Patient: sex M, age 58
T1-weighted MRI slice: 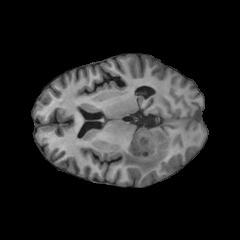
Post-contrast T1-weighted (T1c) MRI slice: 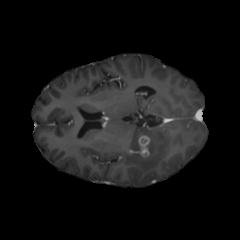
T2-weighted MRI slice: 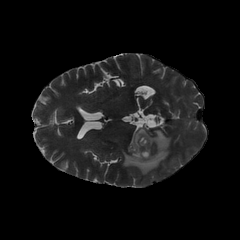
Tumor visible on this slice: yes
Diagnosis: Glioblastoma, IDH-wildtype
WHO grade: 4